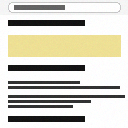
Screen state: on